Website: walmart
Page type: address-validator
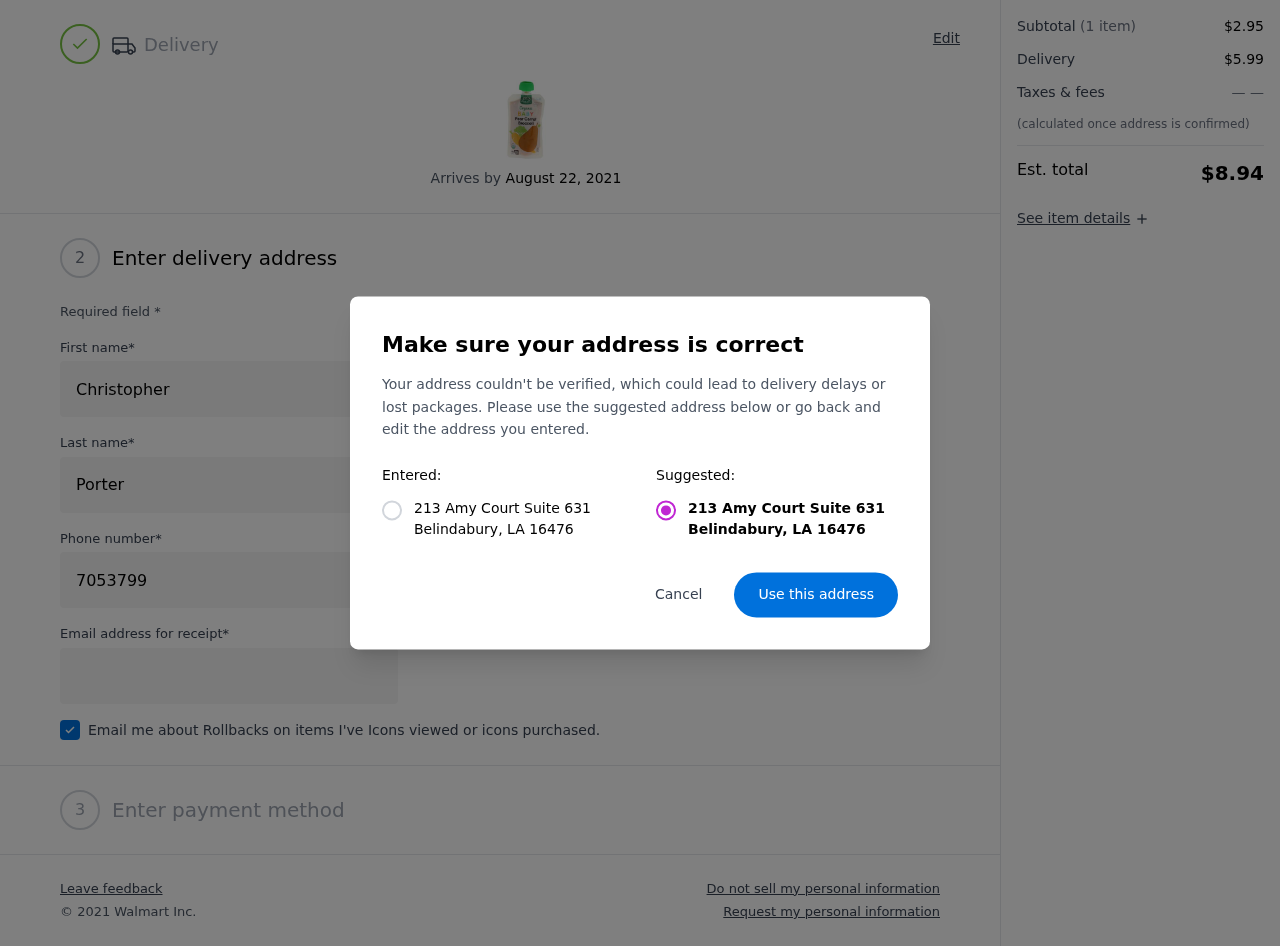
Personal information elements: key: PII_CITY
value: Belindabury
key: PII_POSTCODE
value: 16476
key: PII_STATE_ABBR
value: LA
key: PII_STREET
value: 213 Amy Court Suite 631
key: PII_FIRSTNAME
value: Christopher
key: PII_LASTNAME
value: Porter
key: PII_PHONE
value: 7053799341
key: PII_EMAIL
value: cporter@yahoo.com
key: PII_STATE_ABBR3
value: LA
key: PII_POSTCODE_FULL
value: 16476
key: PII_POSTCODE_NUMERIC
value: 16476
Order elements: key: ORDER_DELIVERY_DATE
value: August 22, 2021
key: ORDER_SUBTOTAL
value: $2.95
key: ORDER_SHIPPING_COST
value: $5.99
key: ORDER_TOTAL
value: $8.94